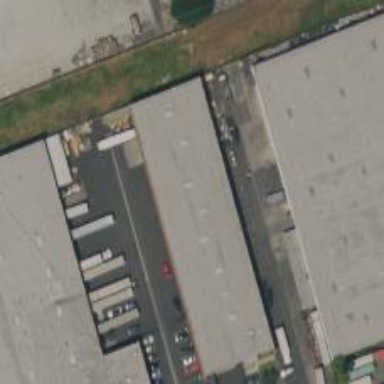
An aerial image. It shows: Warehouse.